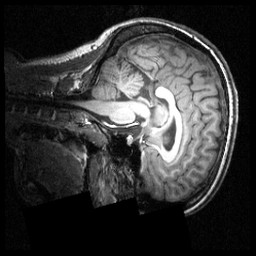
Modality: T1w
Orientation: sagittal
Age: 19
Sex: female
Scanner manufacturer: siemens
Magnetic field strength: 3.951 T
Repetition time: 1.5 s
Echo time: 0.00335 s